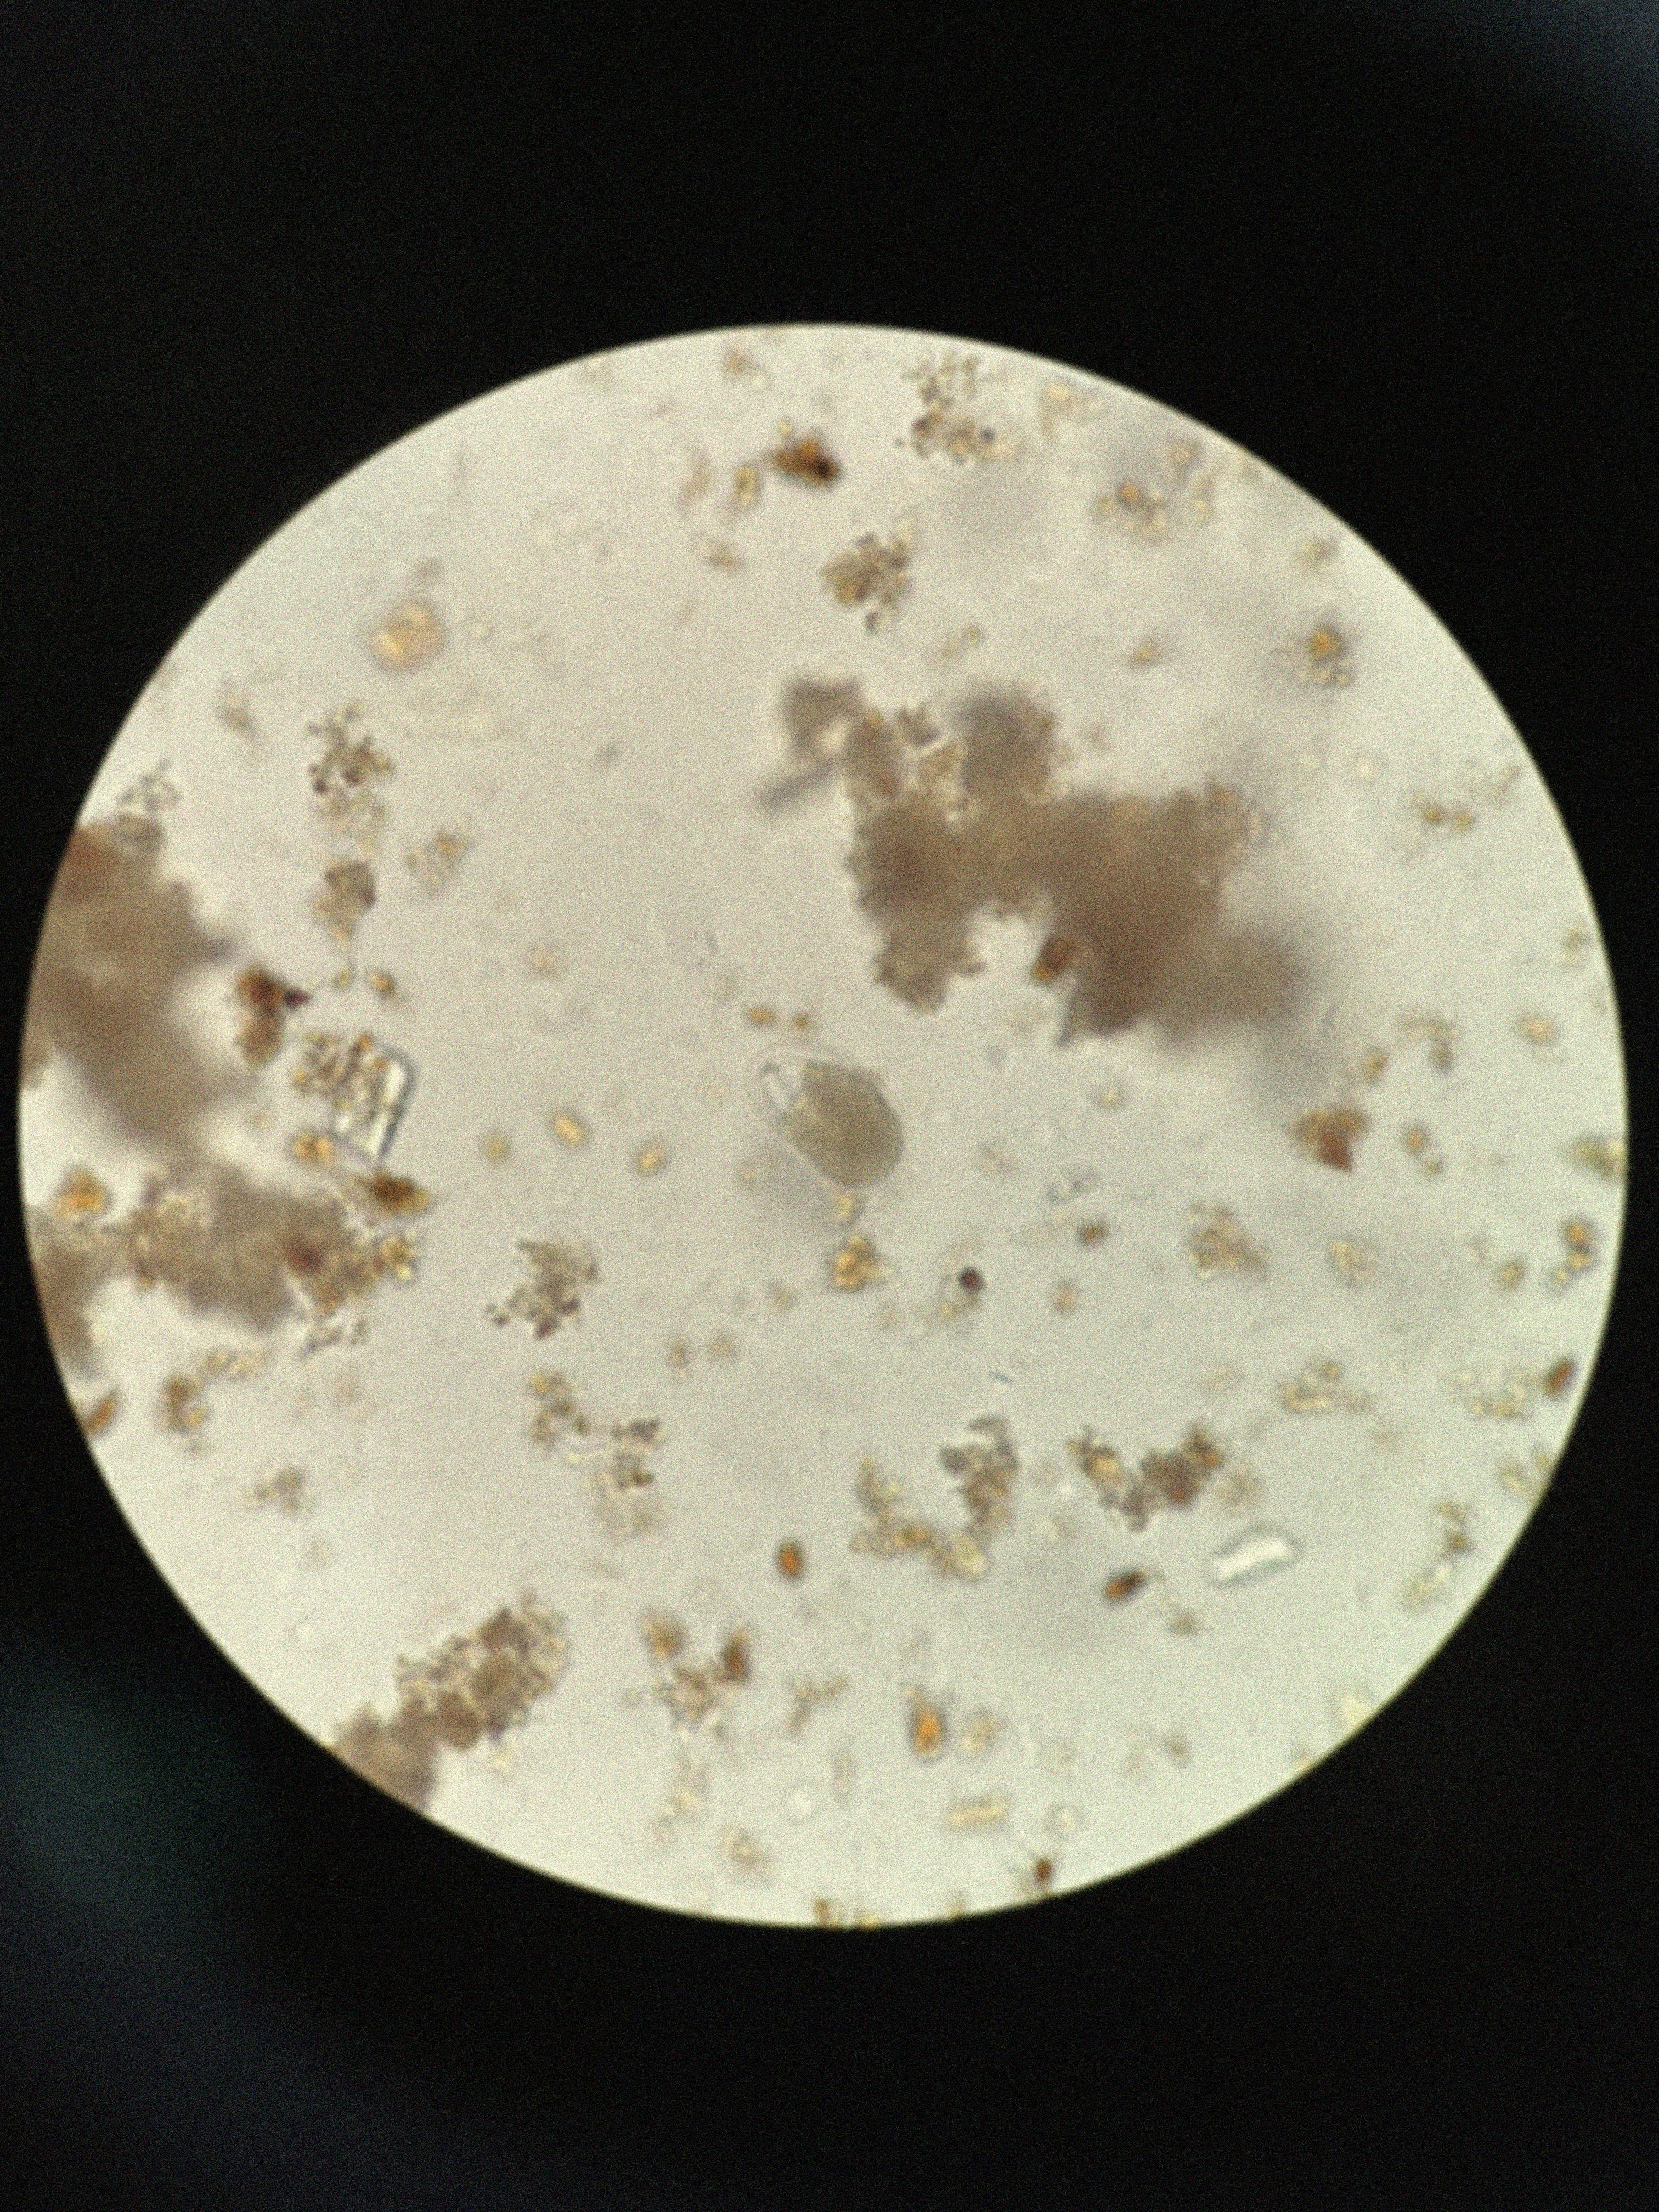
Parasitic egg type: Hookworm egg